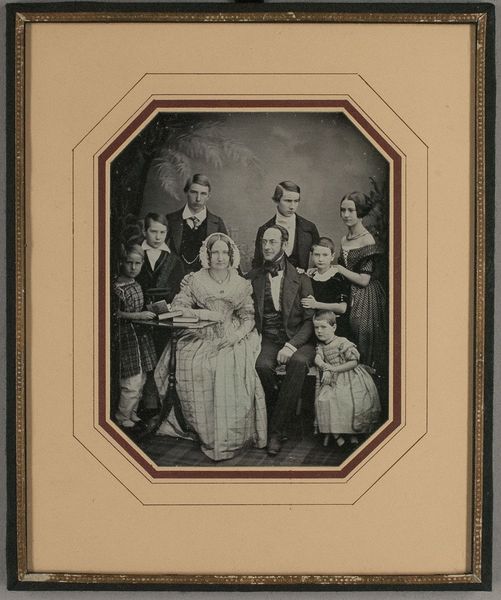
Titel: Ehepaar mit sieben Kindern
Künstler: Carl Ferdinand Stelzner
Standort: Hamburg
Institution: Museum für Kunst und Gewerbe Hamburg
Schlagwörter: gruppenportrait, figur, familie, kind, paar, person, kinder, foto, fotografie, photographie, photo, ehe, verwandtschaft, kinderbild, lichtbild, daguerreotypie, abstammung, historische, kinderdarstellung, bildwerke, angewandte und bildende kunst, hessische systematik, persönlichkeit, porträtfotografie, porträtphotographie, gruppenporträt, verheiratetes paar, matrimonium, ehestand